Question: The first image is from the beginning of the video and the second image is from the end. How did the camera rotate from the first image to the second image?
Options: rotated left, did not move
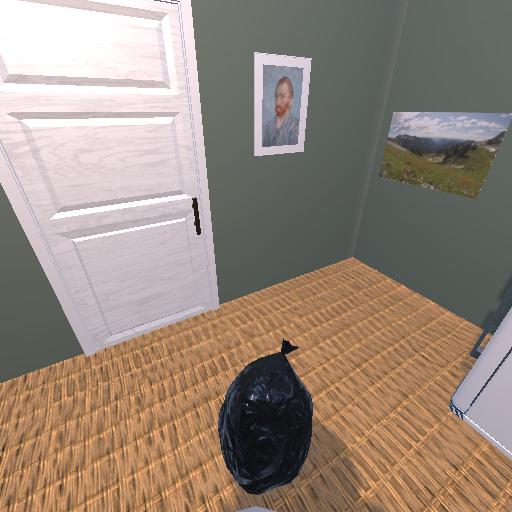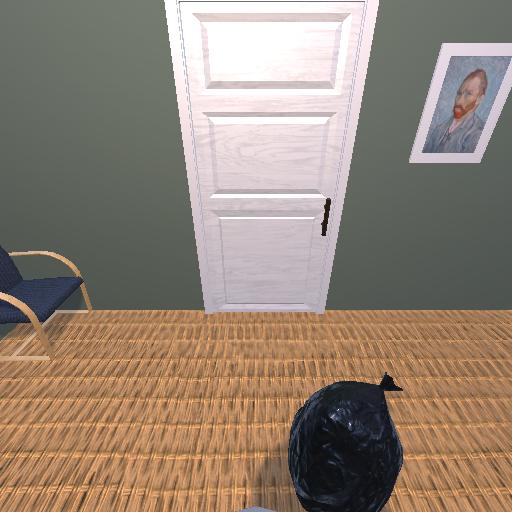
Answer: rotated left